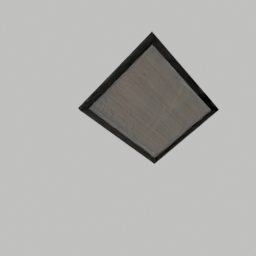
Label: decoration